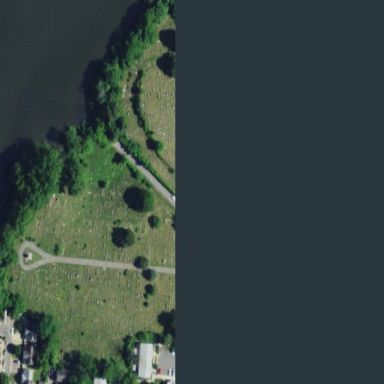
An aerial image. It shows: Cemetery.